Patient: sex F, age 32
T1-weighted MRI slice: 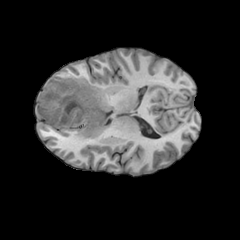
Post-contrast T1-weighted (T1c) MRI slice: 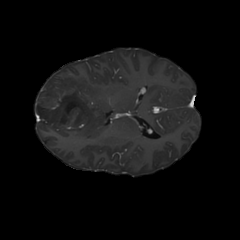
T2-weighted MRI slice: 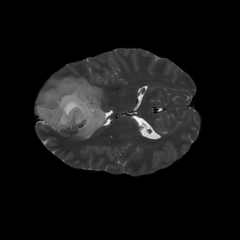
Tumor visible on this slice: yes
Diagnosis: Astrocytoma, IDH-mutant
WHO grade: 3